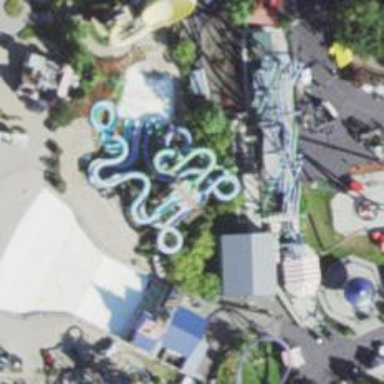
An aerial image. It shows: Water slide attraction.